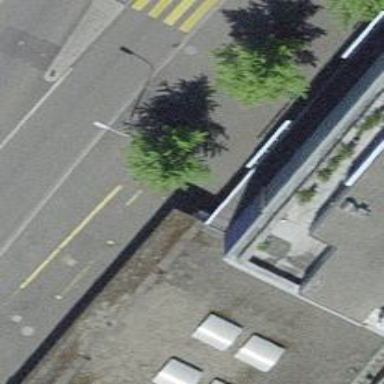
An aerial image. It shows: Urban tree adding natural touch to the cityscape.